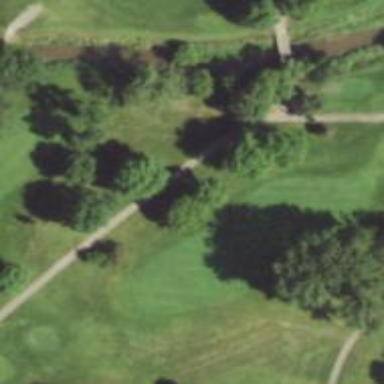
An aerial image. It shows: Scenic golf fairway.